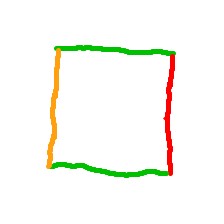
Shape: square